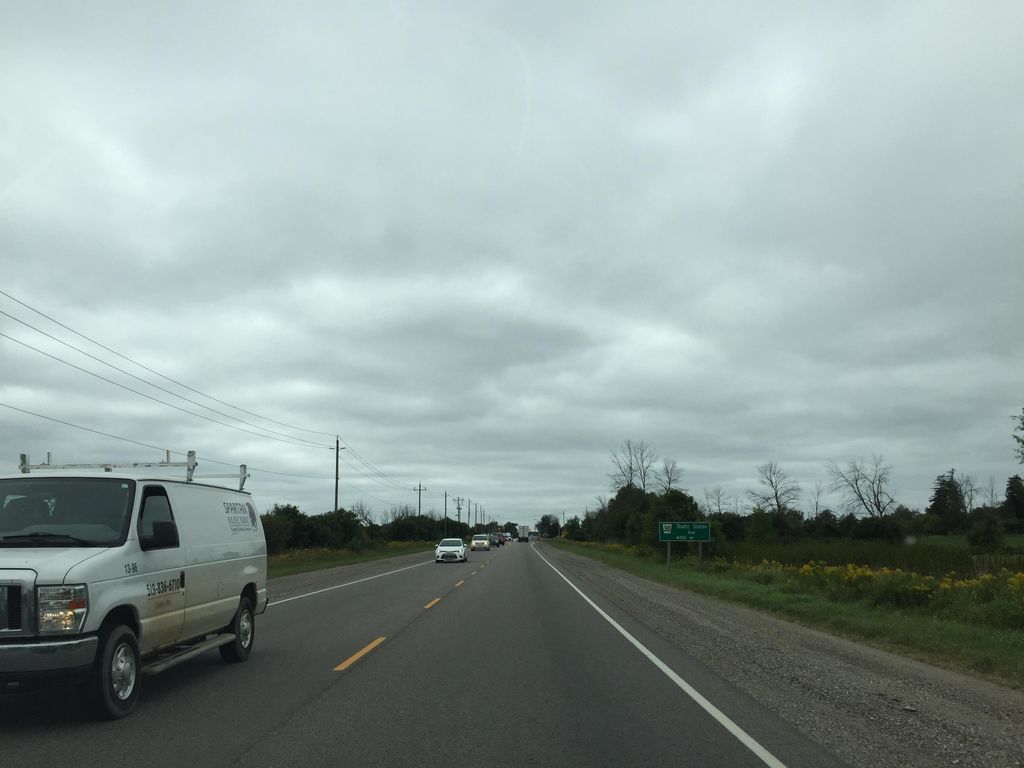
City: kitchener-waterloo